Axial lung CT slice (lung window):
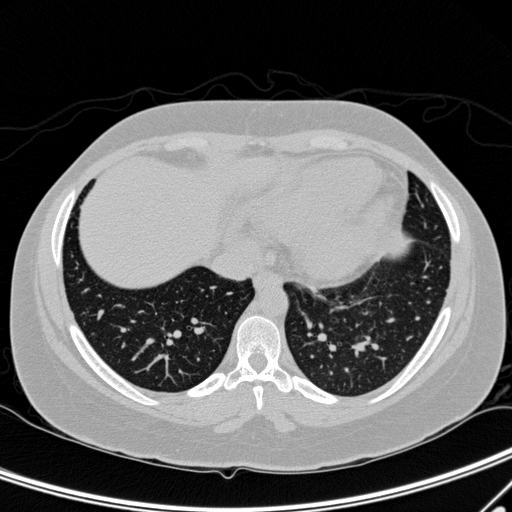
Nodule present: no